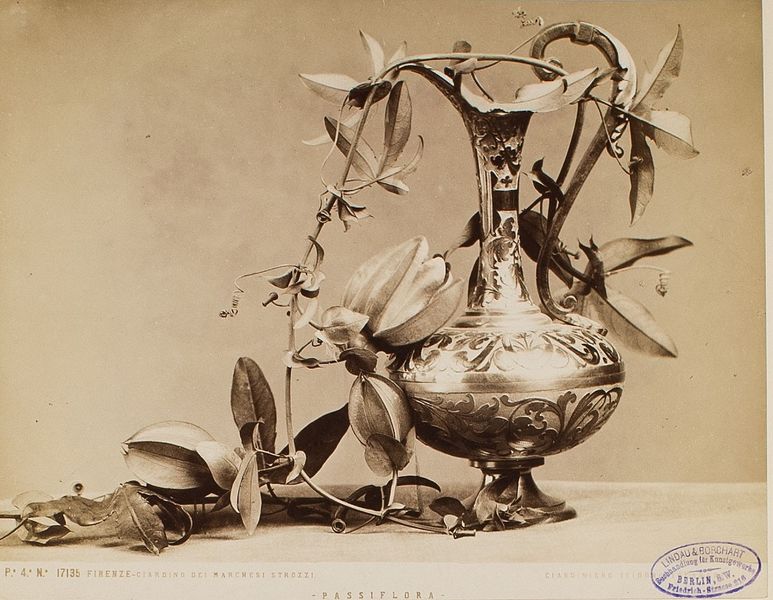
Titel: P. 4. N.&#xB0; 17135 Firenze - Giardino dei Marchesi Strozzi - Giardiniere Isidoro Toponari - Passiflora
Künstler: Fratelli Alinari
Standort: Hamburg
Institution: Museum für Kunst und Gewerbe Hamburg
Schlagwörter: blume, blumen, stillleben, foto, fotografie, photographie, blumenstillleben, photo, albumin, lichtbild, objektstudie, sachfotografie, bildwerke, angewandte und bildende kunst, hessische systematik, blüte, schwarzweißpositivverfahren, silbersalzverfahren, schwarzweißfotografie, objektstudien, sachphotographie, albuminpapier, früchtestillleben, blumenstück, passionsblume